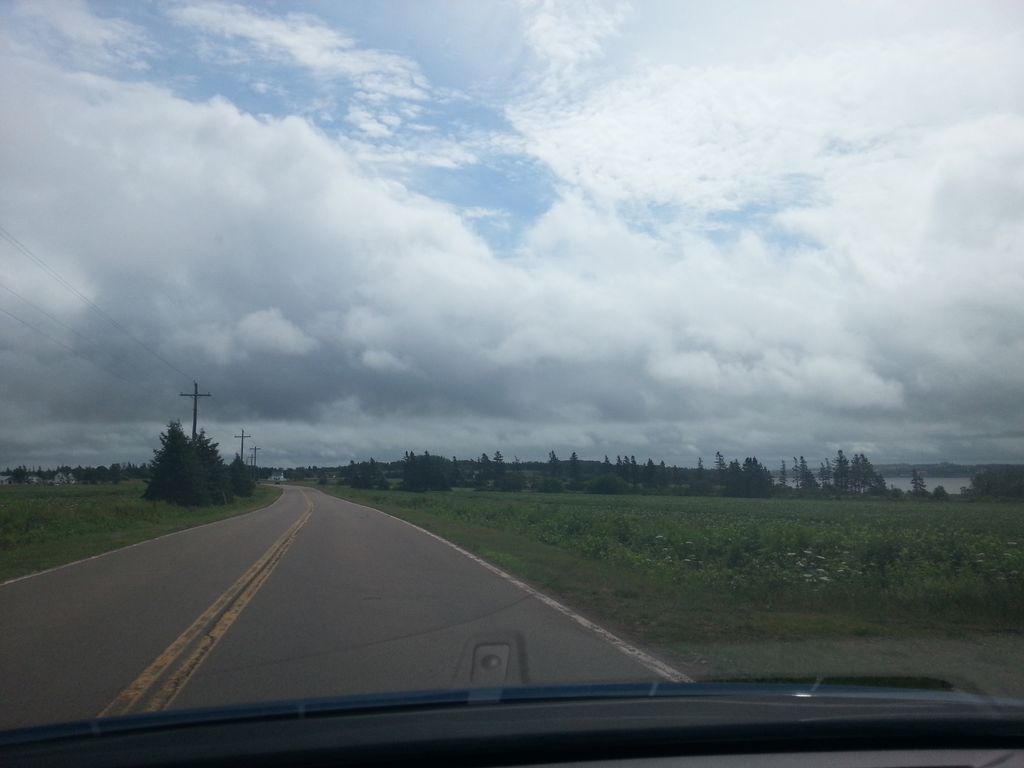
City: charlottetown